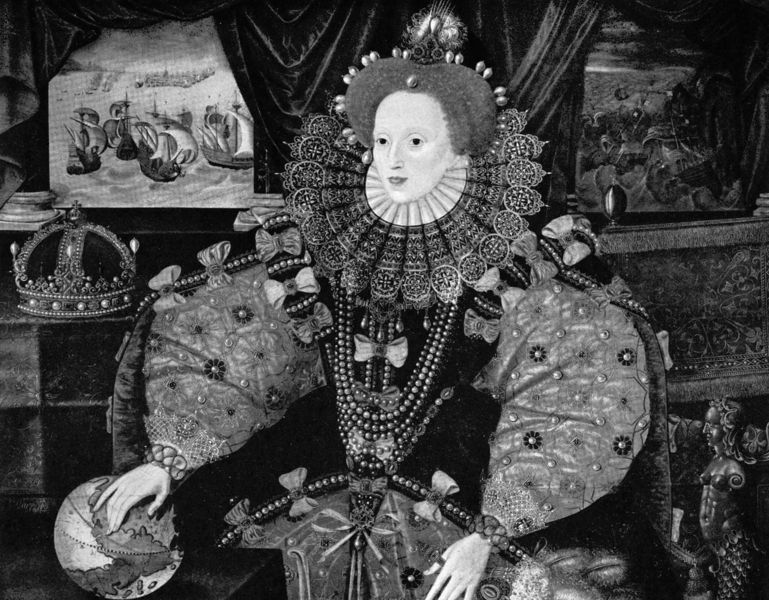
Titel: Elizabeth I (the Armada portrait)
Schlagwörter: hand, meer, frau, kleid, schmuck, zeichnung, dame, schleife, wand, kleidung, hals, portrait, haare, schleifen, england, krone, perlen, renaissance, skulptur, schiffe, segel, kaiser, perlenkette, druck, schwarzweiß, krause, erdkugel, seefahrt, halbprofil, mittelalter, elisabeth, königin, macht, flotte, globus, queen, pompös, viktoria, armada, elizabeth, 1500, elisabeth i, frisurs, elisabethanisches, sehfahrt